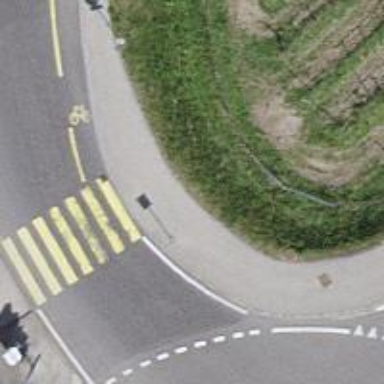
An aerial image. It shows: Zebra crossing with uncontrolled intersection and pedestrian island.